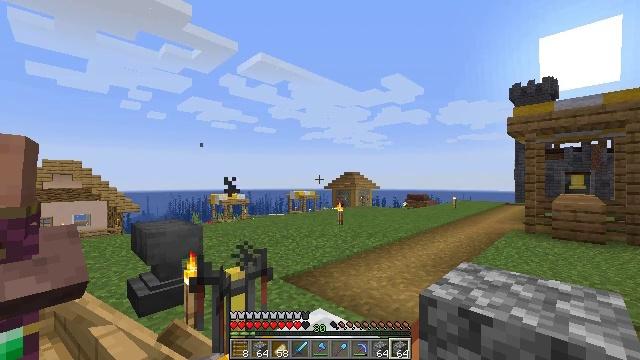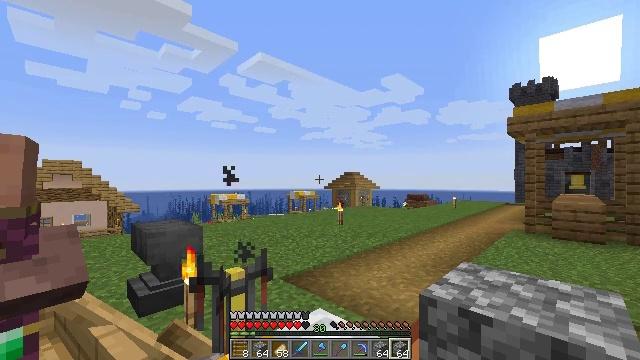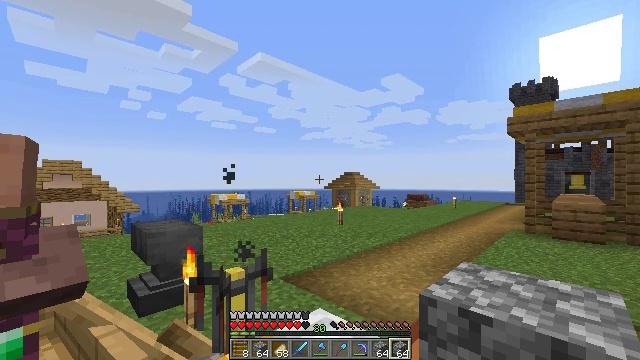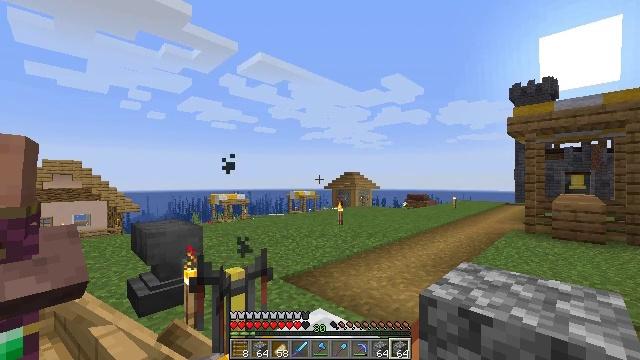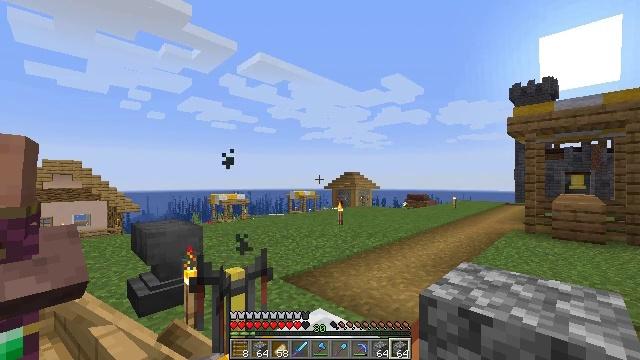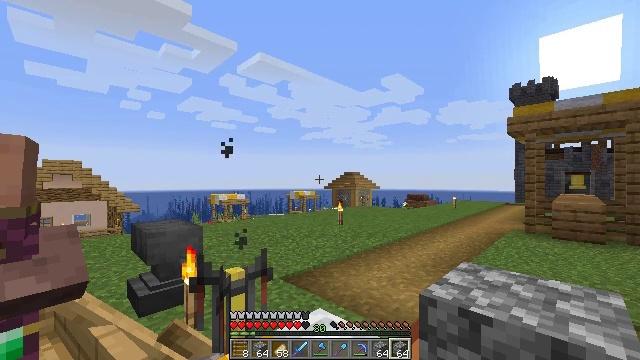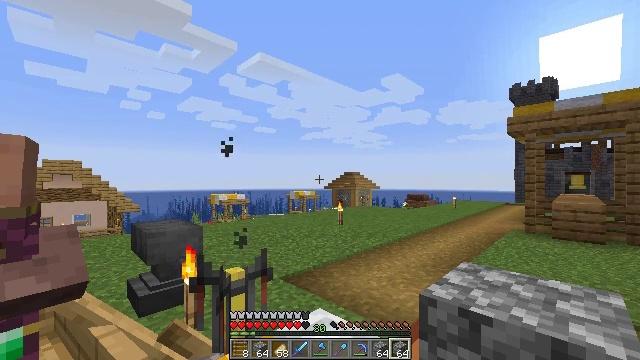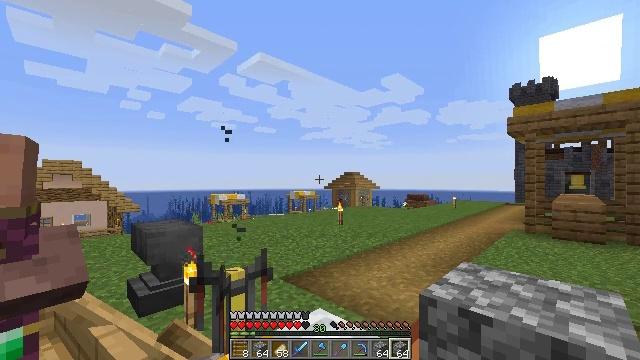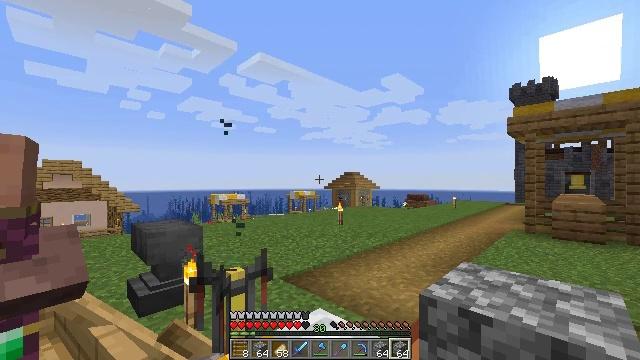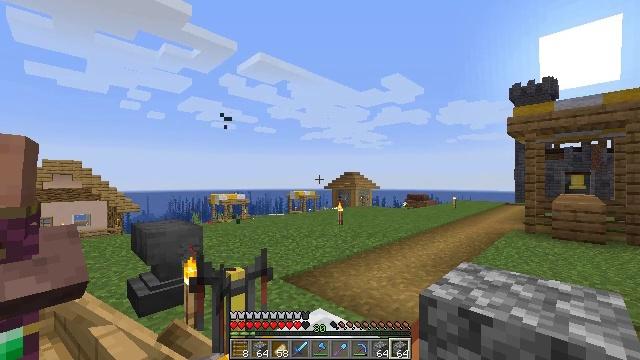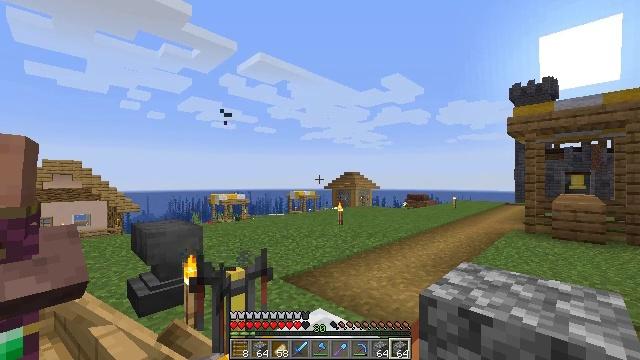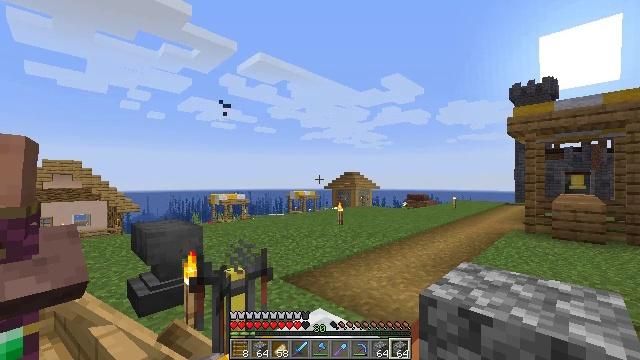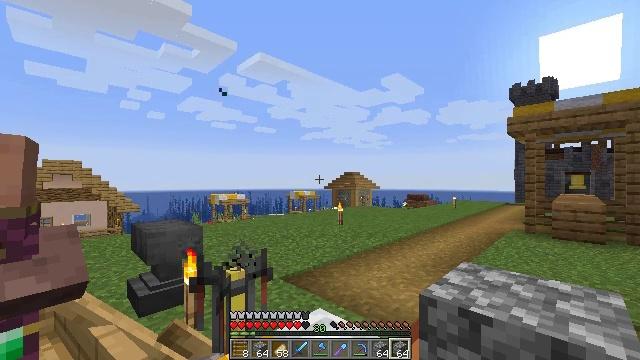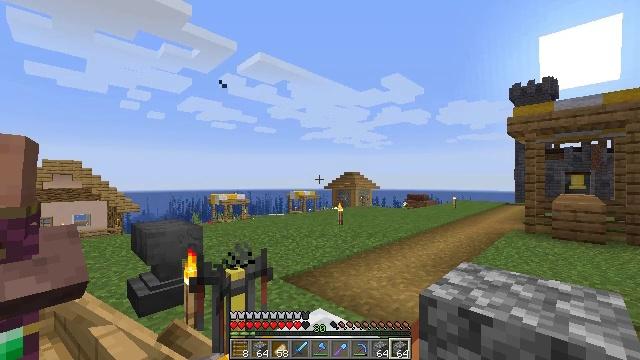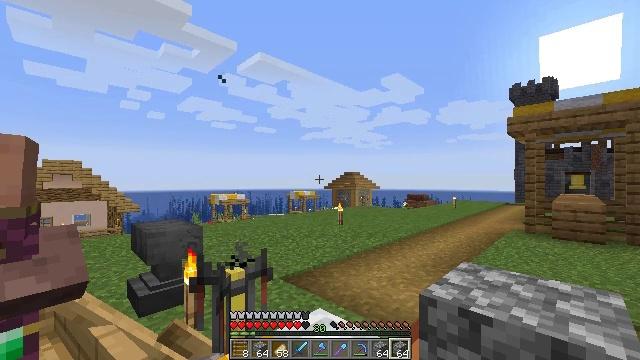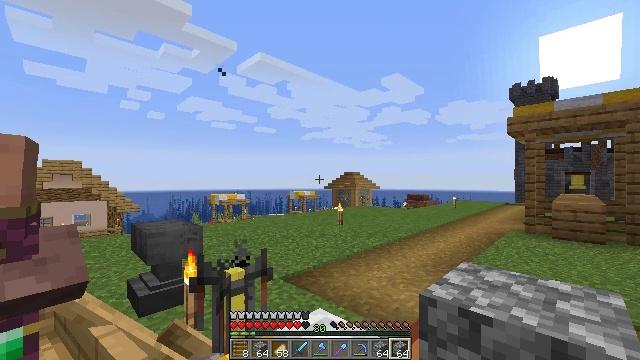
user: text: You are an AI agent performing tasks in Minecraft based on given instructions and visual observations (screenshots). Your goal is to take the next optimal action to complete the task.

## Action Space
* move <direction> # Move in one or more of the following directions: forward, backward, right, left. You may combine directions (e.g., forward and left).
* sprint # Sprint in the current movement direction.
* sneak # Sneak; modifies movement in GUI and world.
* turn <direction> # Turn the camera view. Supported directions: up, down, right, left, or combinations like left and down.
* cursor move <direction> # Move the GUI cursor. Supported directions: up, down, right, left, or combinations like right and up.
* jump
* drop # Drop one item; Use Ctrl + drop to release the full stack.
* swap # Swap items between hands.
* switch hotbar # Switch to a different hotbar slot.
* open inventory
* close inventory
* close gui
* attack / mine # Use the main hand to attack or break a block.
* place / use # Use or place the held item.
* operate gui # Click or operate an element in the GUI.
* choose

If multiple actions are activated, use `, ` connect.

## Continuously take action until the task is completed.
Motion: motion action
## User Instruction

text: Craft a diamond hoe by combining materials in the crafting table.
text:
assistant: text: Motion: no_op
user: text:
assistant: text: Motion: no_op
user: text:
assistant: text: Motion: no_op
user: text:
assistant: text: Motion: no_op
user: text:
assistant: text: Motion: no_op
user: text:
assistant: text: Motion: no_op
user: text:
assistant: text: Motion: no_op
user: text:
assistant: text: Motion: no_op
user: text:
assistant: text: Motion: no_op
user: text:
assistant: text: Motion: no_op
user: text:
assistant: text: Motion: no_op
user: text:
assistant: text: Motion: no_op
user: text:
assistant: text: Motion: no_op
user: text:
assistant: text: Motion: no_op
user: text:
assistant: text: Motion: no_op
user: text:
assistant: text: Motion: no_op
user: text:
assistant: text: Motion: no_op
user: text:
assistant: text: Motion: no_op
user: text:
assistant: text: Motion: no_op
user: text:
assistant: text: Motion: no_op
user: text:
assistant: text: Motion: no_op
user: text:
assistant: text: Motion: no_op
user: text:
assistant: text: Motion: no_op
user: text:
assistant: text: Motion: no_op
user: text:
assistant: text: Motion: no_op
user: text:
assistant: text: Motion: no_op
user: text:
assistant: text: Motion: no_op
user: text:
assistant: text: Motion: no_op
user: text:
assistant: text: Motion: no_op
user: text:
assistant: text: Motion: no_op